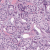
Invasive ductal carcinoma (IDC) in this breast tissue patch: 1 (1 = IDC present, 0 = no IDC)